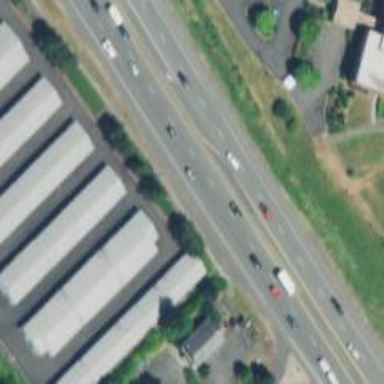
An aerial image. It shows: This image shows trunk highway that functions as expressway.